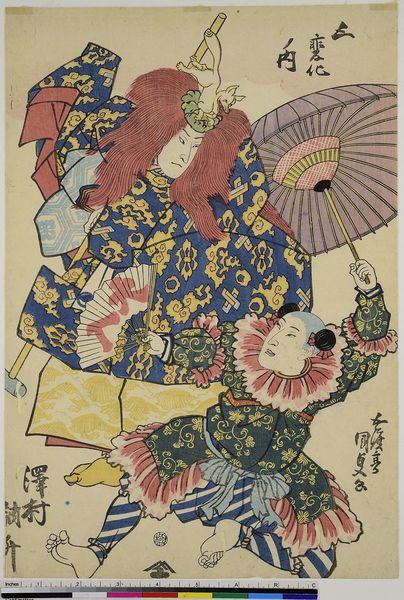
Titel: Der Schauspieler Sawamura Tossho in dem Stück Gohenge
Künstler: Utagawa Kunisada
Standort: Hamburg
Institution: Museum für Kunst und Gewerbe Hamburg
Schlagwörter: gelb, bunt, weiss, gürtel, schirm, sonnenschirm, fächer, haare, theater, holzschnitt, japan, violett, glatze, asien, druckgraphik, druckgrafik, gespenst, fuchs, hammer, balu, zeit, schauspieler, tänzer, farbholzschnitt, geist, schauspielerin, kabuki, edo, reproduktionen, druckerzeugnisse, theaterkostüm, theateraufführung, ukiyo, fuchsgeist, scjapan